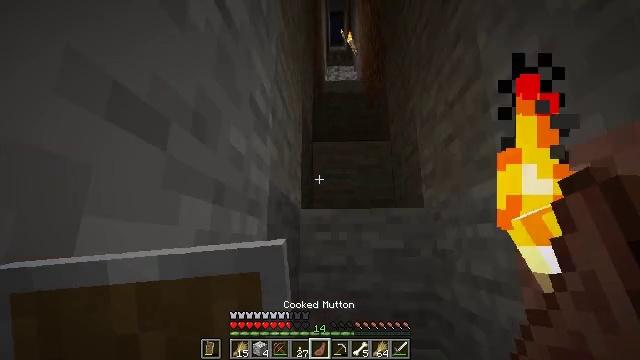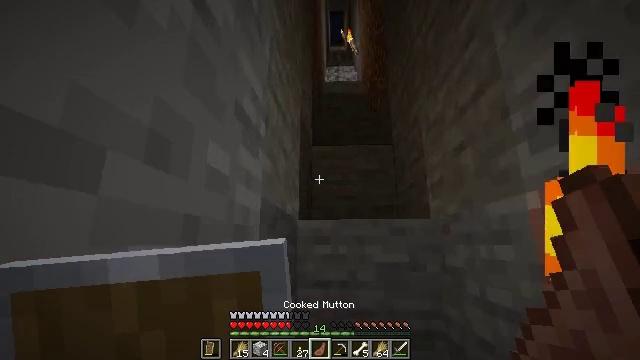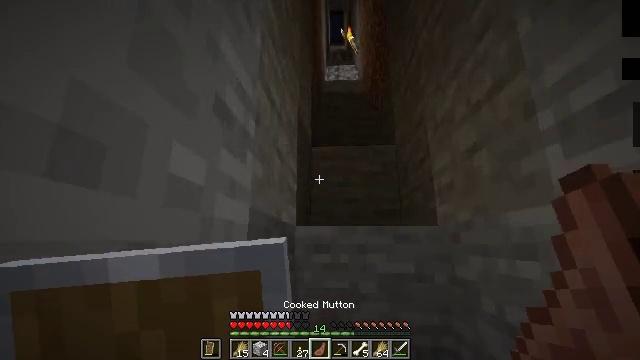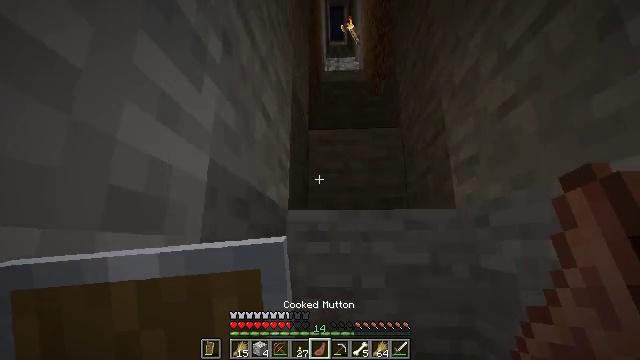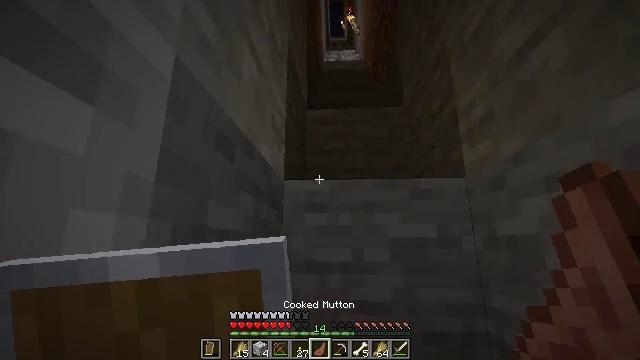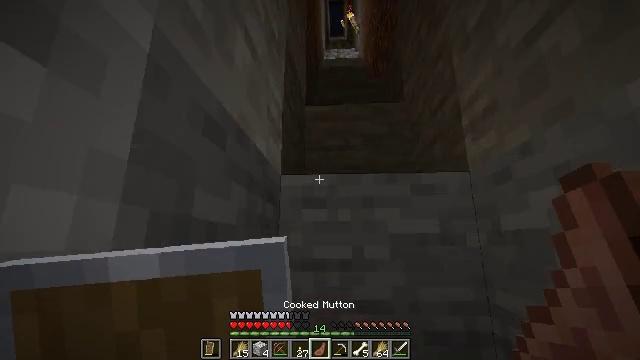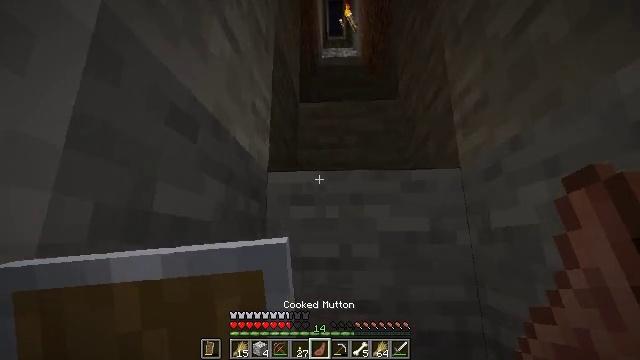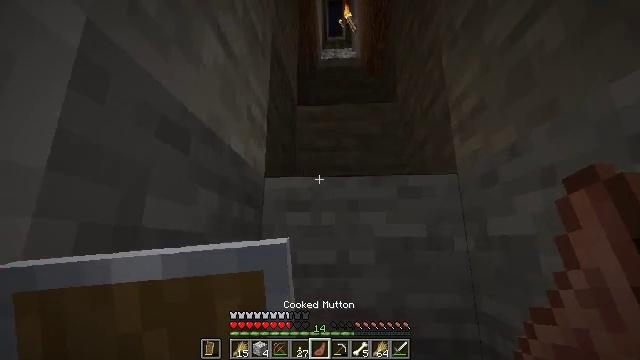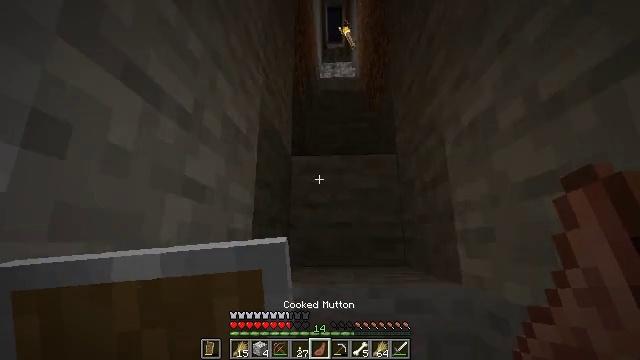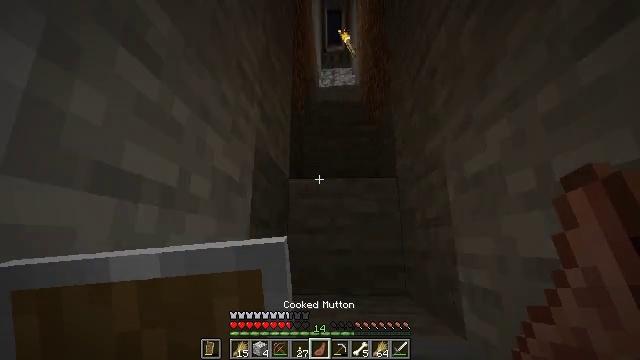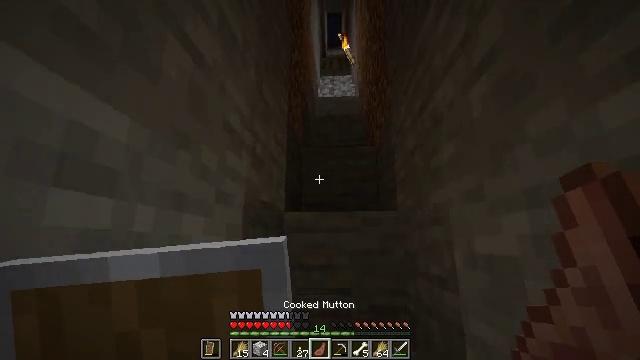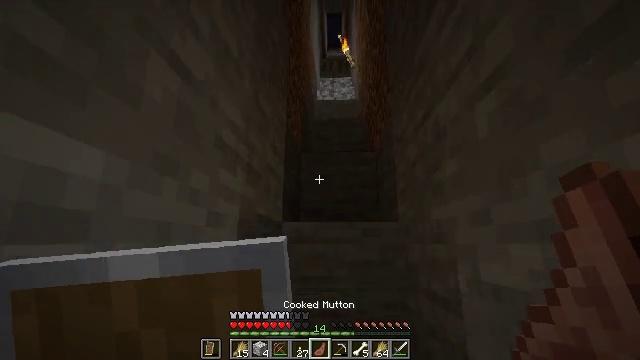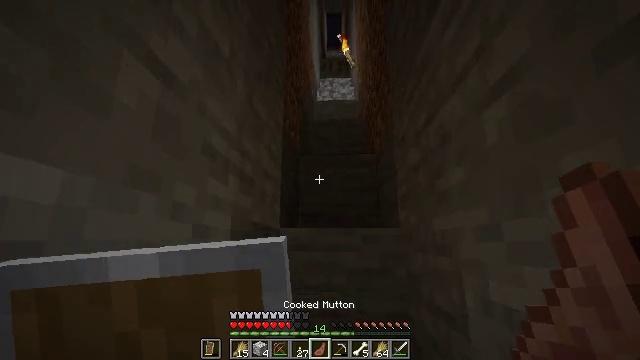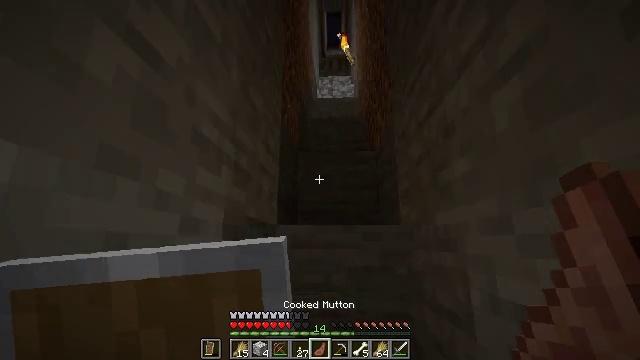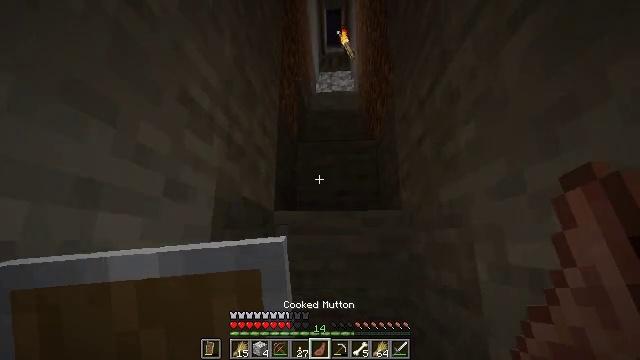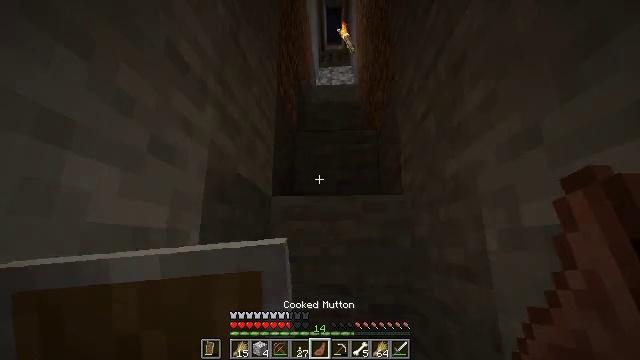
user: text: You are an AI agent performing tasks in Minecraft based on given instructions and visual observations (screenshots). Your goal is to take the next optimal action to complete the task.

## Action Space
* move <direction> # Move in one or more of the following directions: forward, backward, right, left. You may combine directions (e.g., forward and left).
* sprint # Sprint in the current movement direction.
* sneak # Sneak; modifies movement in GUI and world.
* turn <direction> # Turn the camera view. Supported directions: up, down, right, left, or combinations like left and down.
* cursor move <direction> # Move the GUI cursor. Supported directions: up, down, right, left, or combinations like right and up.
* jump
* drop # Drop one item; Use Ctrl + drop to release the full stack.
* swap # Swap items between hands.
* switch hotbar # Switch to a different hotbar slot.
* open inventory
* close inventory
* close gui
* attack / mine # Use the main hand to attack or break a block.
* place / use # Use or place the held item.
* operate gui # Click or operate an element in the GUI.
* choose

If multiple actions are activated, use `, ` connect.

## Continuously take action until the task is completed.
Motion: motion action
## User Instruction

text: Use materials to craft a gold ingot.
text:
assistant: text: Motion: move forward, jump
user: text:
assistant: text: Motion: move forward, jump
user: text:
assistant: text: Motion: move forward, jump
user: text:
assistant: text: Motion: move forward, jump
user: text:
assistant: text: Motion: move forward and move right, jump
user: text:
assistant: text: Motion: move forward and move right, jump
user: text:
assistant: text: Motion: move forward, jump
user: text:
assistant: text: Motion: move forward, jump
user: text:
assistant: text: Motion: move forward, jump
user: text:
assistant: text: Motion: move forward, jump
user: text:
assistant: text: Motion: move forward, jump
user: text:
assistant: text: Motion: move forward, jump
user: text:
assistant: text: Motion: move forward, jump
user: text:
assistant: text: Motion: move forward, jump
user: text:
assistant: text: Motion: move forward, jump
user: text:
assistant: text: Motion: move forward, jump
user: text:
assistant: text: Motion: move forward, jump
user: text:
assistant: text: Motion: move forward, jump
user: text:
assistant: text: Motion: move forward, jump
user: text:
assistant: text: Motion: move forward, jump
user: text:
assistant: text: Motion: move forward, jump
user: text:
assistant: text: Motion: move forward, jump
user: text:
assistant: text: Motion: move forward, jump
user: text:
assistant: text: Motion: move forward, jump
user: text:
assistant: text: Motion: move forward, jump
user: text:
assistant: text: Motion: move forward, jump
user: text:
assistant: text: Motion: move forward, jump
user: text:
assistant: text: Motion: move forward, jump
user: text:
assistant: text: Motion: move forward, jump
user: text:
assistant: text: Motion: move forward, jump